Question: I'm writing a SQL query in C# code. But it is giving an errors. How can I correct this?
'''
private string sql = "";
sql = (@"insert into employee_master
(
NATIONALITY,RELIGION,BLOODGROUP,
ELECTORATE,PROVINCE,DISTRICT,MOBILE
)
values
(
'"+emp.NATIONALITY+"','"+emp.RELIGION+"','"+emp.BLOODGROUP+"',
'"+emp.ELECTORATE+"','"+emp.PROVINCE+"','"+emp.DISTRICT+"','"+emp.MOBILE+"'
)");
'''

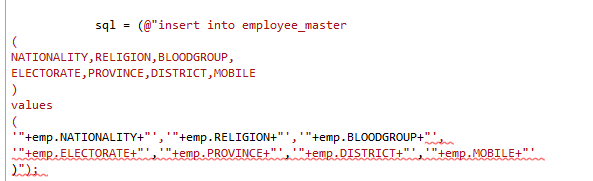
Answer: You should really remove that string concatenation and use a parameterized query. I can only suppose, from your short code, that something is not as you (or the compiler) expect in that string values that you stick together with quotes. For example, if one of your string values contains a single quote, the whole query will fail with a 'Syntax Error'. A parameterized query, instead, removes any problem with quotes and render your query safe from <URL>
'''
private string sql = "";
sql = @"insert into employee_master
(
NATIONALITY,RELIGION,BLOODGROUP,
ELECTORATE,PROVINCE,DISTRICT,MOBILE
)
values
(
@nat,@rel,@blood,
@elect,@prov,@district,@mobile
)";
using (SqlConnection con = new SqlConnection(...constring here...))
using (SqlCommand cmd = new SqlCommand(sql, con))
{
con.Open();
cmd.Parameters.Add("@nat", SqlDbType.NVarChar).Value = "Nationality";
... continue adding other parameters like @rel, @blood etc... and their values
cmd.ExecuteNonQuery();
}
'''
Said that, after your edit, we can easily see the error pointed by the red squiggles. It is caused by the bad line endings on these lines
'''
....'"+emp.BLOODGROUP+"',
....'"+emp.MOBILE+"'
'''
you should change them to
'''
....'"+emp.BLOODGROUP+"',"
....'"+emp.MOBILE+"'"
'''
to be correct for the compiler. The effect of the verbatim character '@' is terminated when you use the + operator to concatenate strings and you need to repeat it again if you want to omit the closing double quote on the lines above. This leads to this syntax:
'''
....'"+emp.BLOODGROUP+ @"',
....'"+emp.MOBILE+ @"'
'''
But again, this doesn't protect you from malformed input values that could generate an exception or be a catastrophic hacking of your program. So, please do not write queries in this way